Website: walmart
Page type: gifting
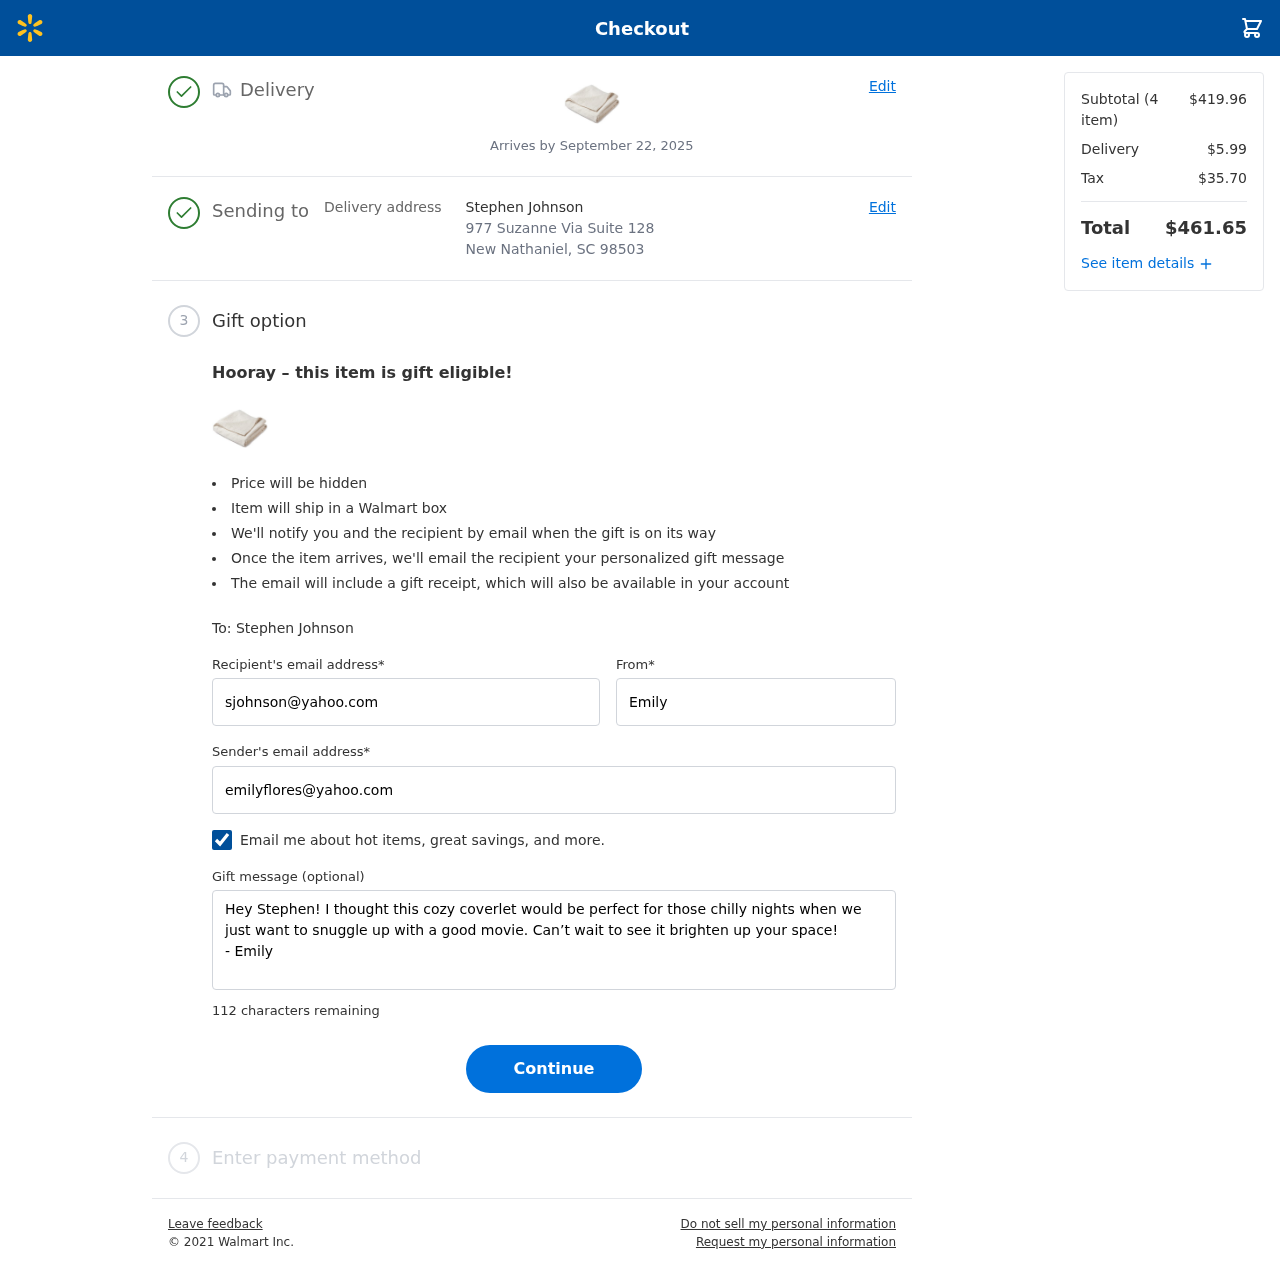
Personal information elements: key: PII_CITY_STATE_ZIP
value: New Nathaniel, SC 98503
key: PII_EMAIL
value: emilyflores@yahoo.com
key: PII_FIRSTNAME
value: Emily
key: PII_GIFT_EMAIL
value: sjohnson@yahoo.com
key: PII_GIFT_FULLNAME
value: Stephen Johnson
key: PII_GIFT_MESSAGE
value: Hey Stephen! I thought this cozy coverlet would be perfect for those chilly nights when we just want to snuggle up with a good movie. Can’t wait to see it brighten up your space!
- Emily
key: PII_STREET
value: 977 Suzanne Via Suite 128
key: PII_GIFT_FIRSTNAME
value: Stephen
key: PII_GIFT_LASTNAME
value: Johnson
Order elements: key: ORDER_DELIVERY_DATE
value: Arrives by September 22, 2025
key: ORDER_NUM_ITEMS
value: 4
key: ORDER_SUBTOTAL
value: $419.96
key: ORDER_SHIPPING_COST
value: $5.99
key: ORDER_TAX
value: $35.70
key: ORDER_TOTAL
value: $461.65